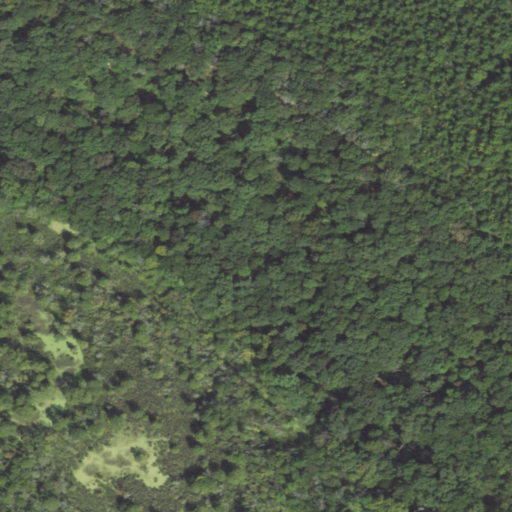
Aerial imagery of cliff(s) in Illinois named Wildcat Bluff containing deciduous forest and woody wetlands